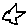
Label: star